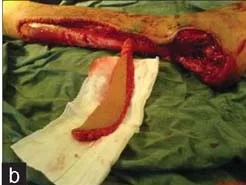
Clinical photographs in case 1. S-shaped reverse sural flap for reconstruction of tissue defect on heel. (b) Fasciocutaneous island of sural flap was elevated.
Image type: medical_photograph (other_medical_photograph)